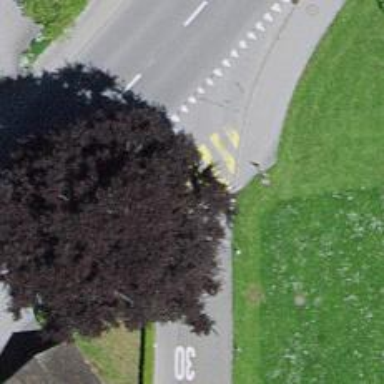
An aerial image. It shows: Unmarked footway crossing with markings.